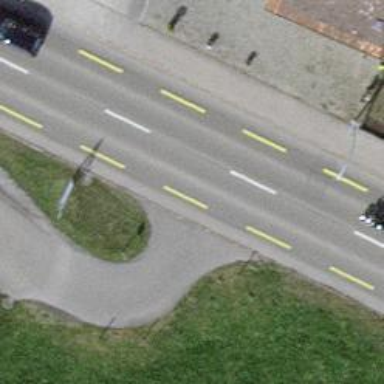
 featuring soft lane designated for cyclists."